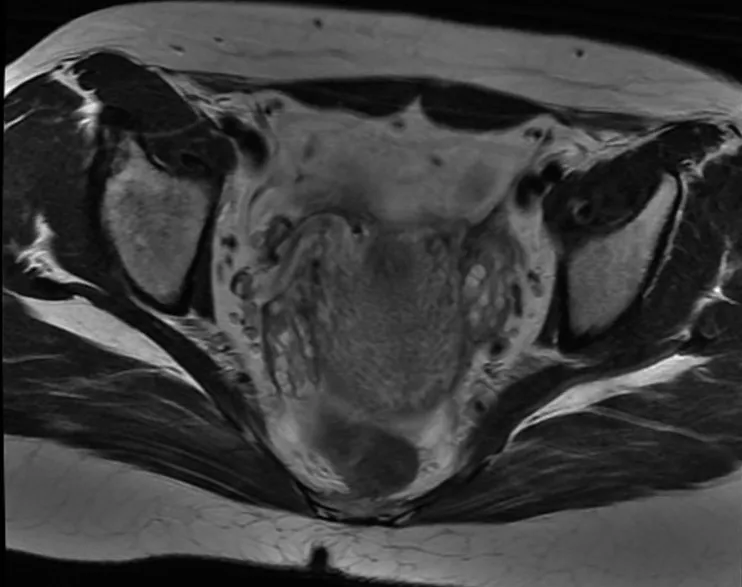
MRI scan showing gravid uterus and bilateral cystic ovaries.
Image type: radiology (mri)